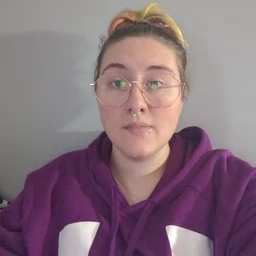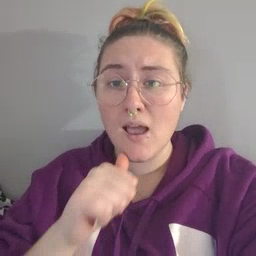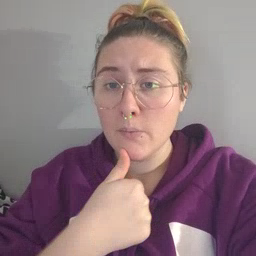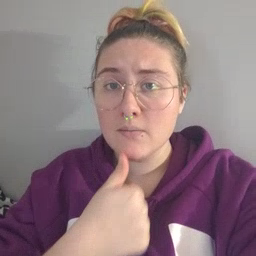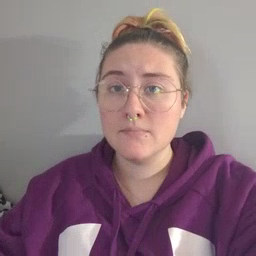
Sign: owie